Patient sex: M
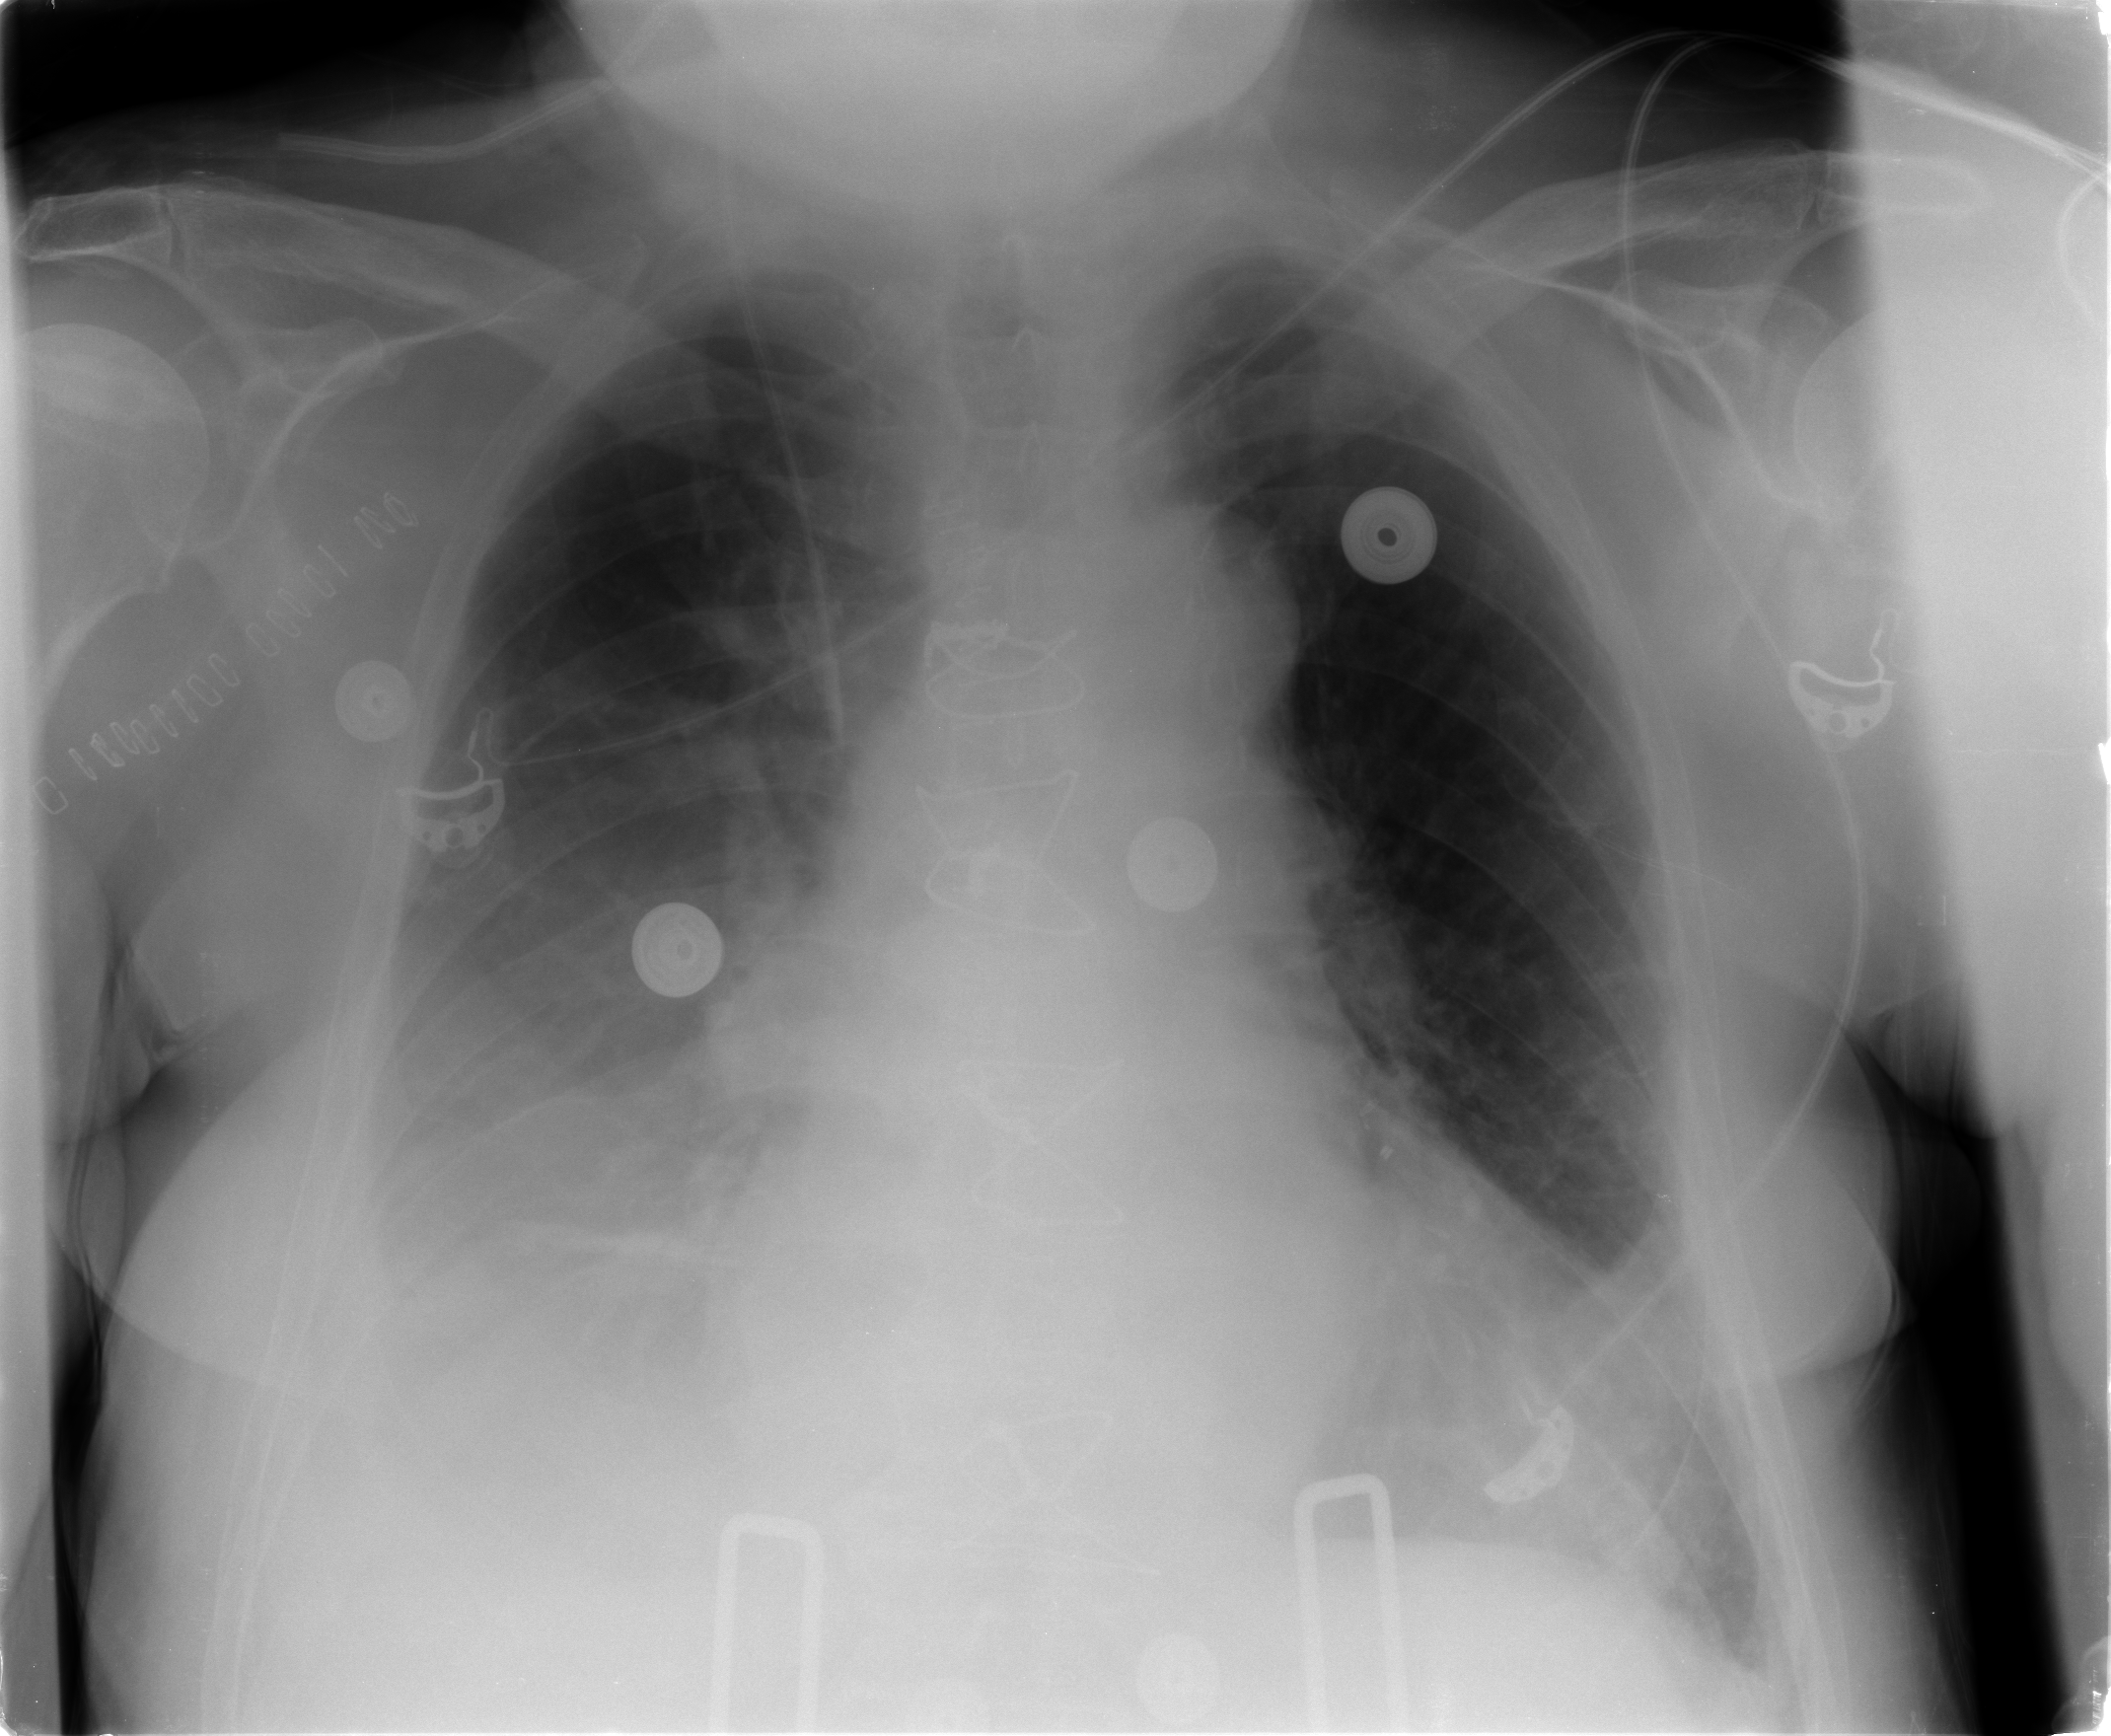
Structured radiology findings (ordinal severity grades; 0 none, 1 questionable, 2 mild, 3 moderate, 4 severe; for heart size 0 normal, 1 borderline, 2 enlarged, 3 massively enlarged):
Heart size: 2
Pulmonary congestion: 0
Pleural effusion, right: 2
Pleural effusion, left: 2
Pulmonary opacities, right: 0
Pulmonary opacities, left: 0
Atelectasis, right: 2
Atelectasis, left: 2